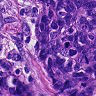
Metastatic tissue present: yes